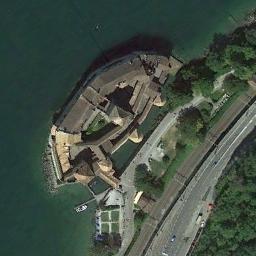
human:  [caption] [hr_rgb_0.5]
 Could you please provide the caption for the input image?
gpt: The brown palace with some courtyards is surrounded by the waters .

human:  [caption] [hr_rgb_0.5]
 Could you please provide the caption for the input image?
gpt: The palace is surrounded by trees next to the water .

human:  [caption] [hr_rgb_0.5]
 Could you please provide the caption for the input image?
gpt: Many trees of different sizes are beside the palace .

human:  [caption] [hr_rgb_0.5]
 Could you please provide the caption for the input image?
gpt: There is a wide road in front of the palace .

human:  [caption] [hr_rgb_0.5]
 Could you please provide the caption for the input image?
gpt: The brown palace is surrounded by green water .